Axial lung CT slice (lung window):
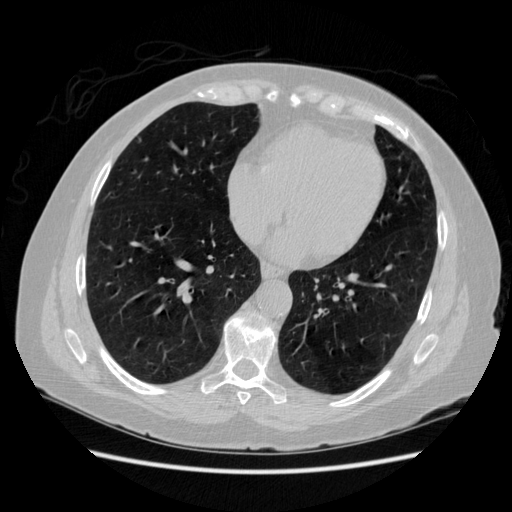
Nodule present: yes
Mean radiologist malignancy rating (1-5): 2.5